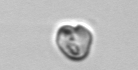
Label: Dinophyceae